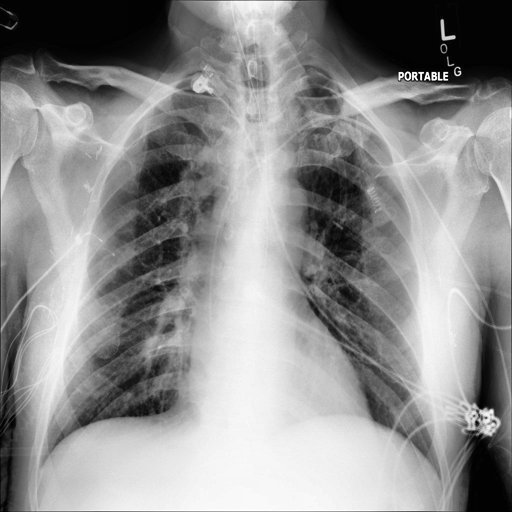
Finding: NORMAL